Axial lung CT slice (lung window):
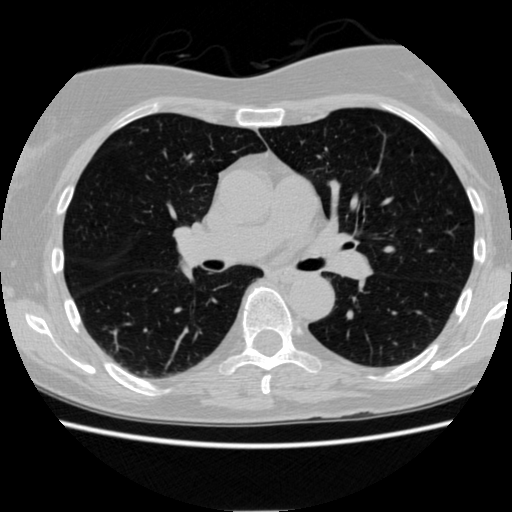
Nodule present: no